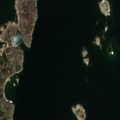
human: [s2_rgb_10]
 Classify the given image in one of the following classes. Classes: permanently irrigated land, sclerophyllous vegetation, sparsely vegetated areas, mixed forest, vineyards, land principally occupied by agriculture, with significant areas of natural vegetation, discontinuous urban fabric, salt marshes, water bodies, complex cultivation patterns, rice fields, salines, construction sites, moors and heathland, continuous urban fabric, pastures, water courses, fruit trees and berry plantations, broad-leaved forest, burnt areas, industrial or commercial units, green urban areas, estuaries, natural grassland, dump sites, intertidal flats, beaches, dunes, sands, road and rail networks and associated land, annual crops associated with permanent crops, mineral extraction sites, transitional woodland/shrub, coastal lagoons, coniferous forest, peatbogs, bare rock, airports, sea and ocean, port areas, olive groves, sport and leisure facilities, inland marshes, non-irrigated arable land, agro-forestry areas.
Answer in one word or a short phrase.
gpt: bare rock, sea and ocean